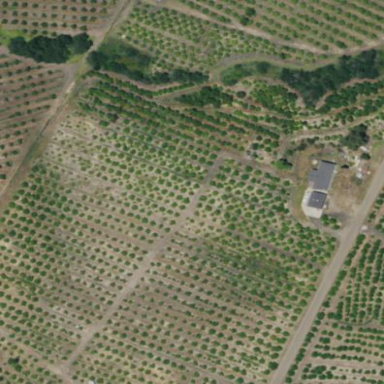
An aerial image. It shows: Orchard.